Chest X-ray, PA view. Patient: 38 years old, sex F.
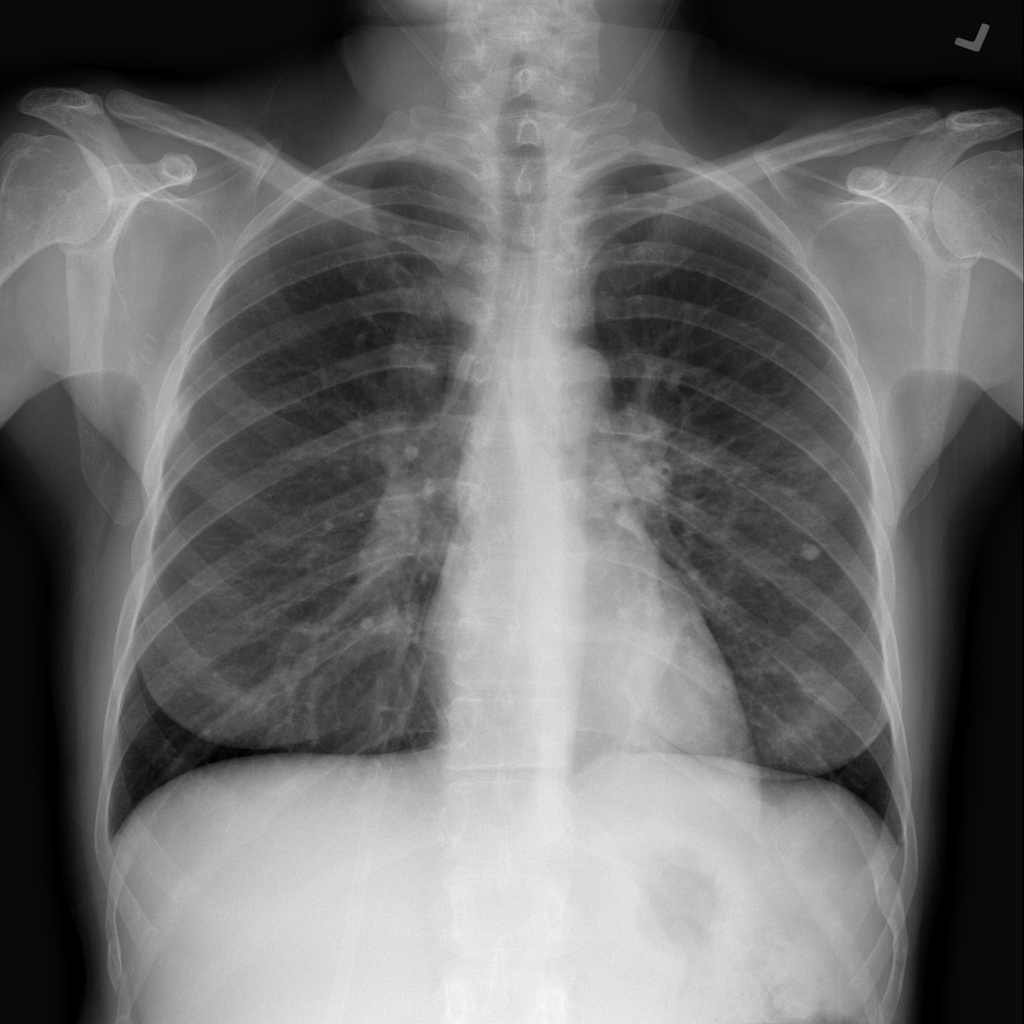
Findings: Infiltration